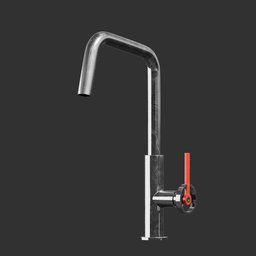
Label: appliances